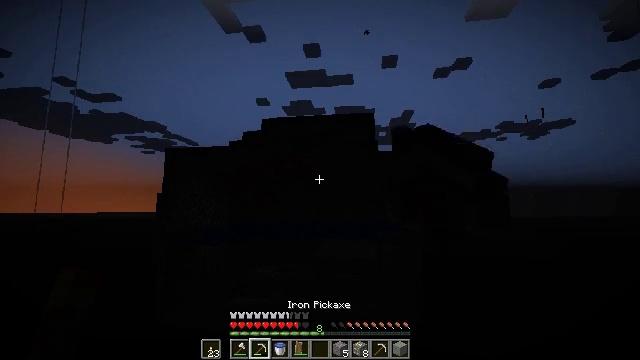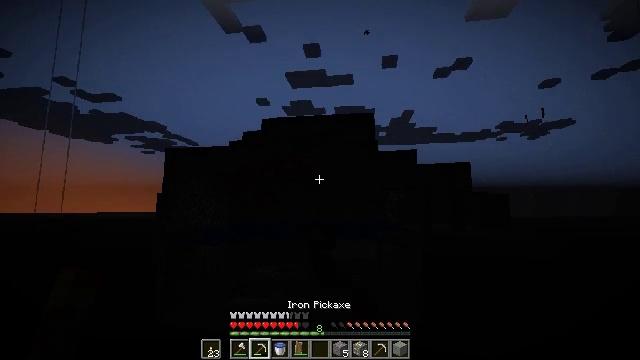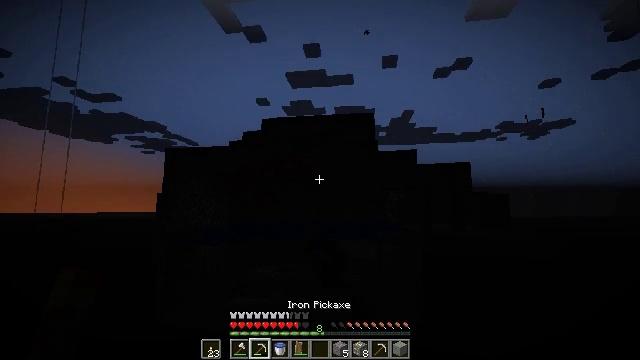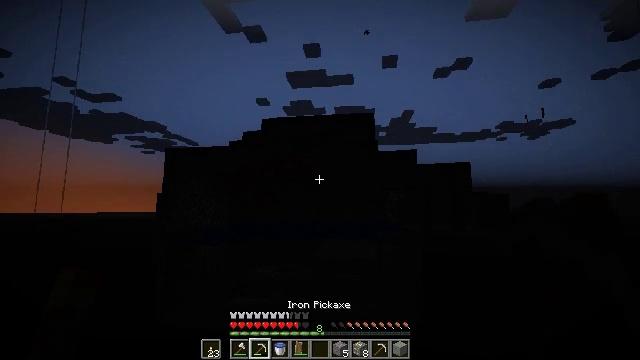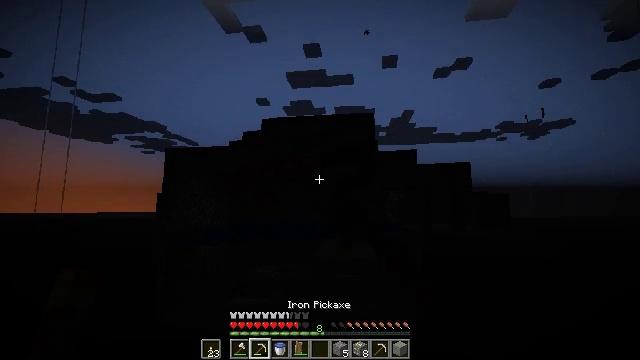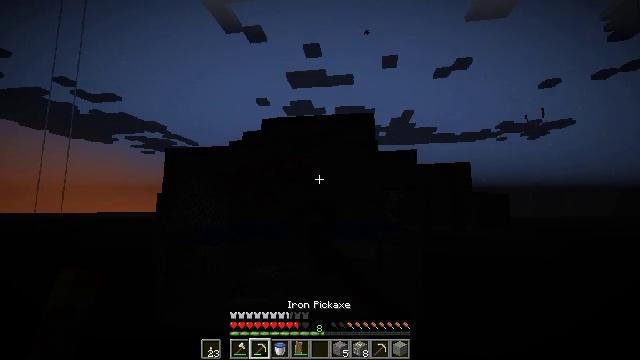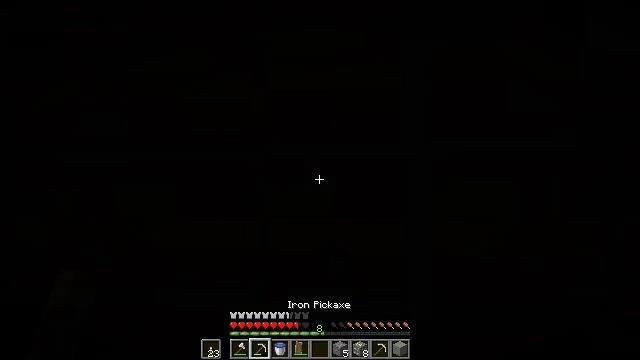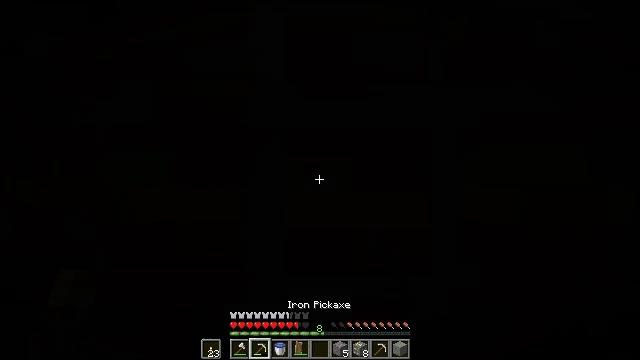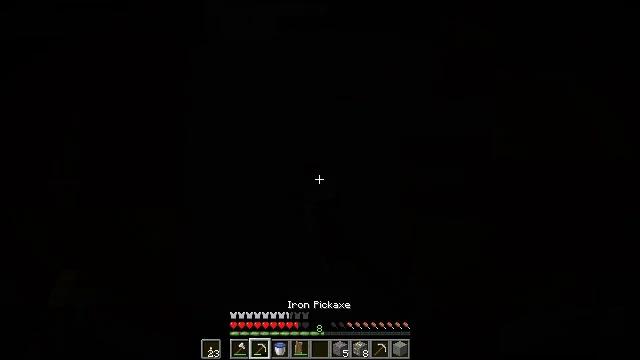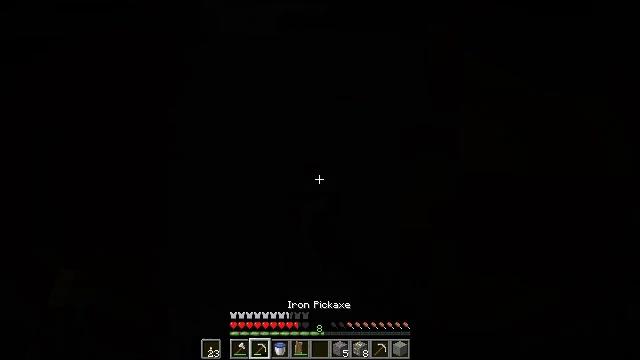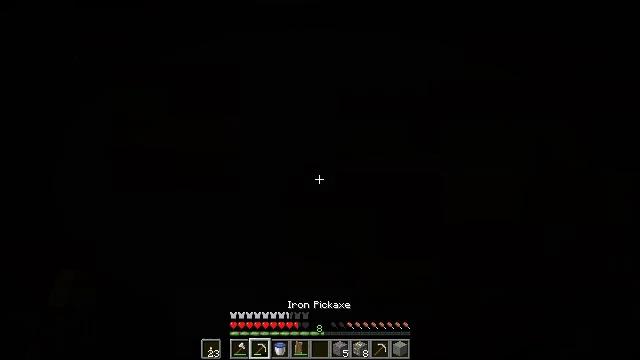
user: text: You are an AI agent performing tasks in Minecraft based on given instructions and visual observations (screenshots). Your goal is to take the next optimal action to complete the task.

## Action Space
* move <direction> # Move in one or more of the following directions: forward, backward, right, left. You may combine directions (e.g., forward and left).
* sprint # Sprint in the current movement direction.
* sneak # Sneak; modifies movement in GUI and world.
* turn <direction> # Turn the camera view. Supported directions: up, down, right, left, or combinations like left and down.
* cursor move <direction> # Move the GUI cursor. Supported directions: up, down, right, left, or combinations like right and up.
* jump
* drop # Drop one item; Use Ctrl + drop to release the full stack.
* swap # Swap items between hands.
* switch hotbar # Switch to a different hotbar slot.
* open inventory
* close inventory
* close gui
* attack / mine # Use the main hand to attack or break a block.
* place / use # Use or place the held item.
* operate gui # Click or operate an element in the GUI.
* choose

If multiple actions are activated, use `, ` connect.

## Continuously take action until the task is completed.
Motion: motion action
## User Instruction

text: Collect the composter for reuse.
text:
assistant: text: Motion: attack / mine
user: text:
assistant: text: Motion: attack / mine
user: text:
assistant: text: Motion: attack / mine
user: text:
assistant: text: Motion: attack / mine
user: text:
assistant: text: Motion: attack / mine
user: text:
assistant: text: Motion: attack / mine
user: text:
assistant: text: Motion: attack / mine
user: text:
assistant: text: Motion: turn down, attack / mine
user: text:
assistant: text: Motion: attack / mine
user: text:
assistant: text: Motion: attack / mine
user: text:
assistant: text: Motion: attack / mine